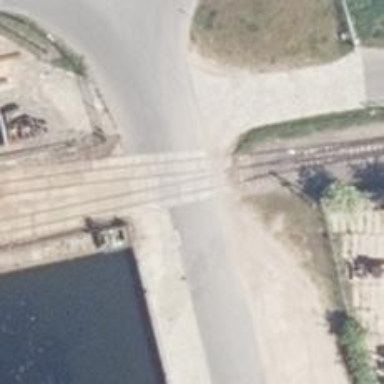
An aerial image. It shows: Railway level crossing.